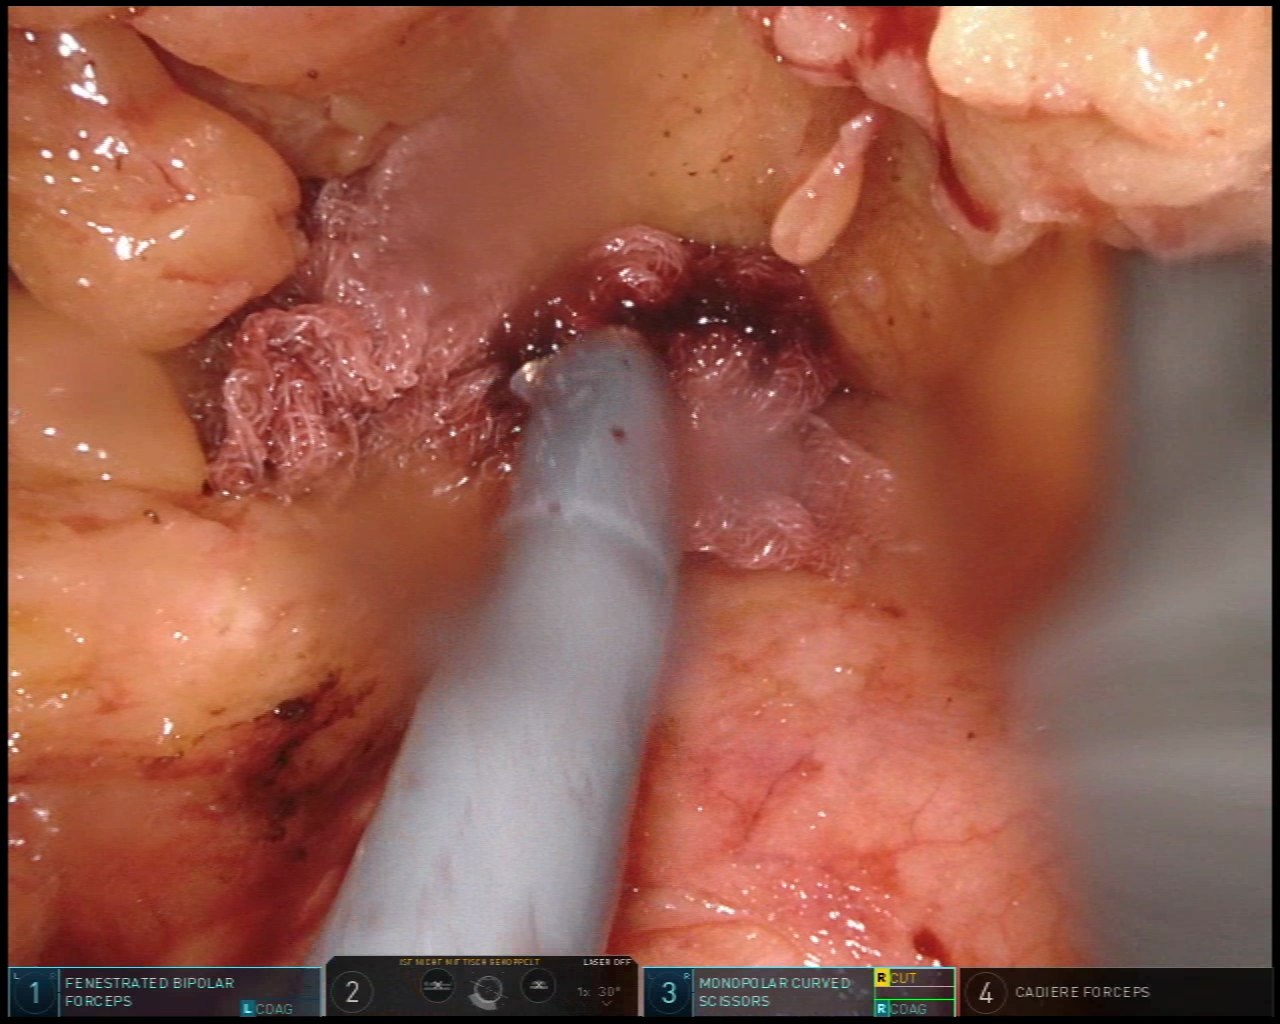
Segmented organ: pancreas
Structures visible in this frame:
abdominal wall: no
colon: no
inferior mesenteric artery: no
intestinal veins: no
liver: no
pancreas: yes
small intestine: no
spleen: no
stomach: no
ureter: no
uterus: no
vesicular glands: no